Field crop: maize
Growth stage: 2
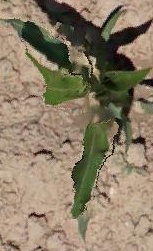
Species: maize